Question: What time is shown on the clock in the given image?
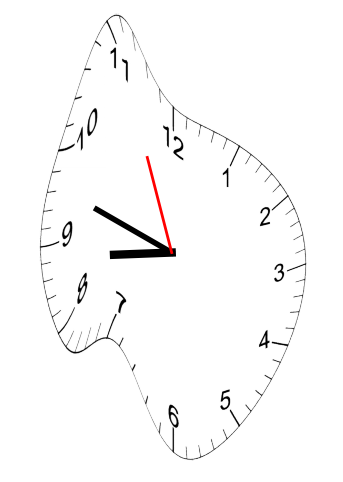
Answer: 08:47:56